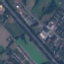
Land use / land cover: Highway